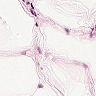
Metastatic tissue present: no